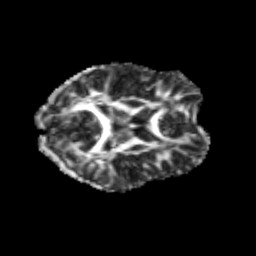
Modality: FA
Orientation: axial
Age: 25
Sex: female
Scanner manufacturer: siemens
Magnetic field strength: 3 T
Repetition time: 3.5 s
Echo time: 0.113 s